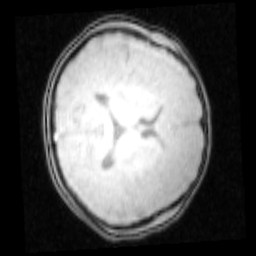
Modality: PDw
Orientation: axial
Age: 12
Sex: female
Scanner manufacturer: siemens
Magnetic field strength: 3 T
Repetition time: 0.25 s
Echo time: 0.00103 s